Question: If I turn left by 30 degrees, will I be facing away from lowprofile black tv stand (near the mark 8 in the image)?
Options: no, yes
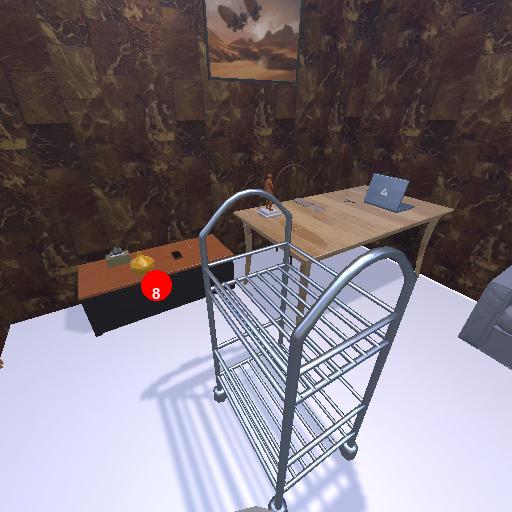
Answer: no